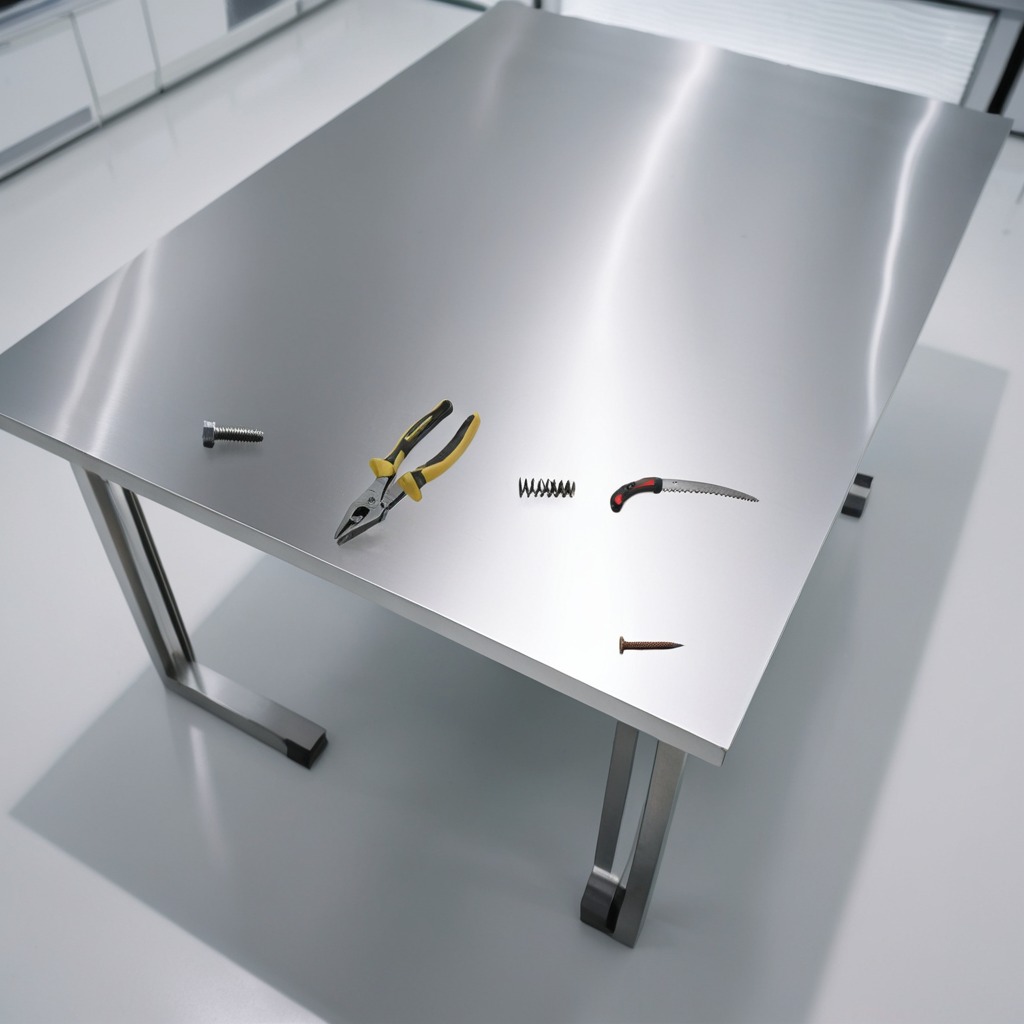
A metal machine screw, an iron nail, a pair of pliers, a coiled metal spring, and a handheld metal saw are lying on the stainless steel table.